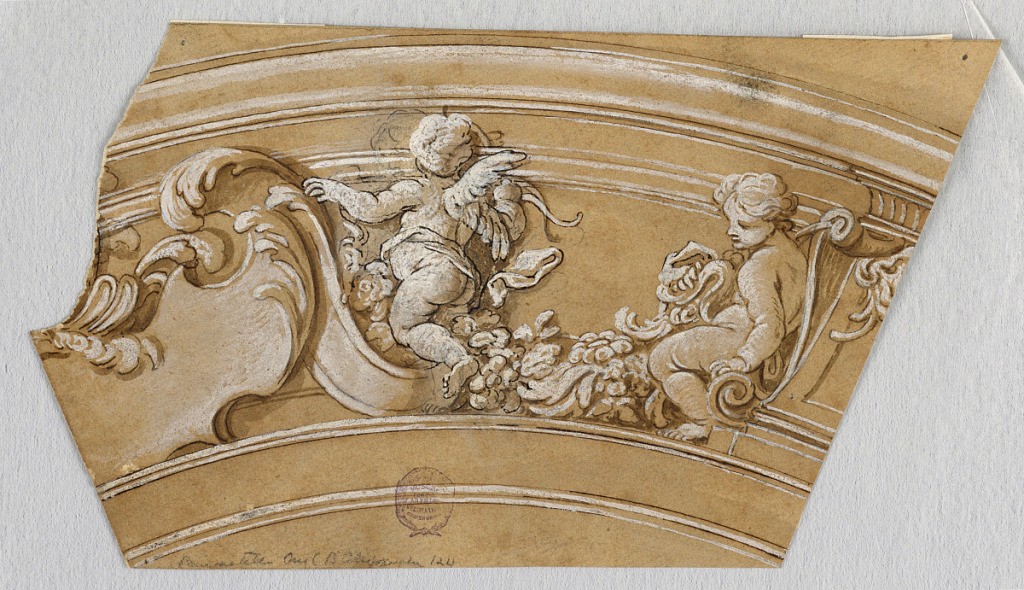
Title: Project for a Ceiling Frieze
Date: mid- 17th century
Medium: Pen and brown ink, brush and brown wash, white heightening on off-white laid paper
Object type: Drawing
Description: Trapezoid. At left, half an escutcheon with scrolling acanthus leaves. At left, two putto with a flower garland. Undecorated entablature at top.